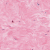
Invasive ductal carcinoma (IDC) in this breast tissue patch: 0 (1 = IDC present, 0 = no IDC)